Question: So far I have been using the WebSite Administration Tool built in Visual Studio 2010 to manage Users and Roles along with MySQL Membership and Roles Provider.
Now, I have deployed the application to the production server and I am getting the following error:

Even if I tried to copy one of the roles and one of the users from my local DB to the one used by the production server, it didn't quite work and I keep getting the same error. At least, I'm sure that's the cause of the error because I did a remote debugging which led me to find it.
At this point I am very confused on how to get it working properly. So, any help or guidance would be really appreciated.
At this point the User has been already authenticated in the login page using the connectionString to the production DB server. For that reason, I have dismissed any kind of problems related to the connectionString. I get this error while loading the masterPage where the role is needed in order to choose which menu to display.
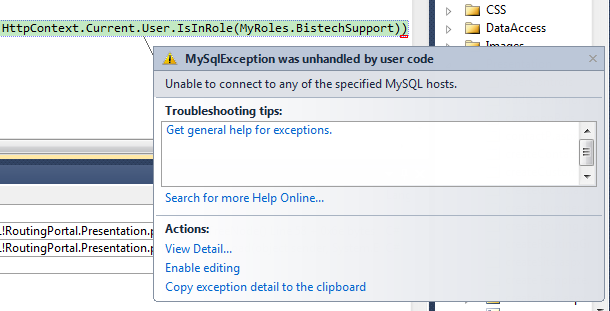
Answer: The solution for this problem was to create the mysql_aspnet_membership provider by granting full access through the machine.config and autogenerating the schema, instead of manually creating the membership tables in the database, which I though there could have been a valid way to create the db.
Afterwards, this didn't break anymore.